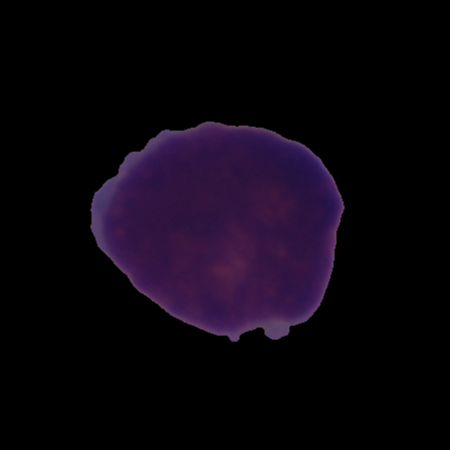
Label: healthy